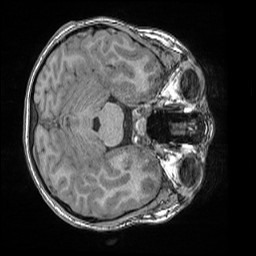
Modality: T1w
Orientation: axial
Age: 12
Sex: male
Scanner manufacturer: siemens
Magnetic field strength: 1.5 T
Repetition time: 2.04 s
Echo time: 0.00308 s